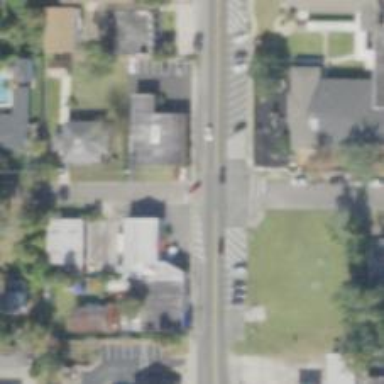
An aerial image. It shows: Marked footway crossing with lines.